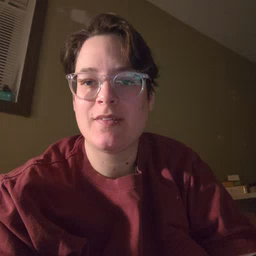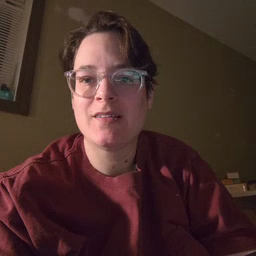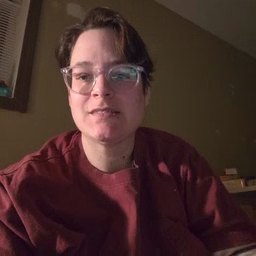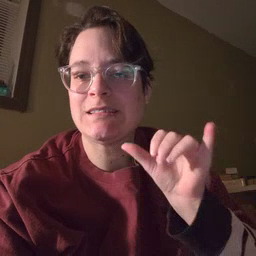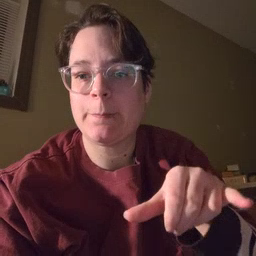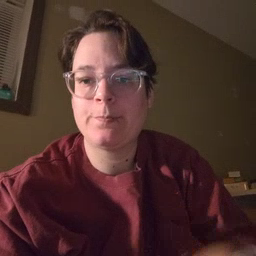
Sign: same